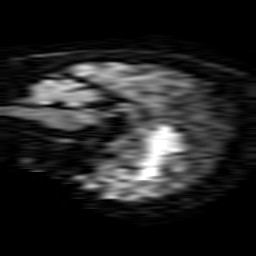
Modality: TRACE
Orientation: sagittal
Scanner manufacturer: ge
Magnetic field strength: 1.5 T
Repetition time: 7.5 s
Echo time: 0.0964 s